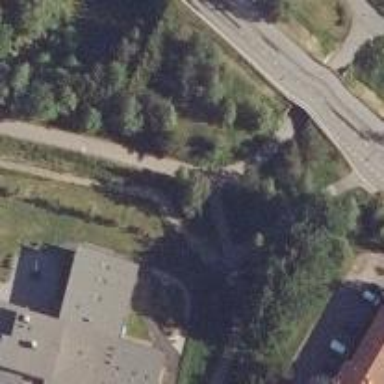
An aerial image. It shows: Asphalt cycleway.